Question: I am adapting the d3 example calendar located here: <URL>

and I'm trying to make it so that each day in the calendar is hyperlinked.
To do so, I added an anchor tag around each "rect", like so:
'''
var rect = svg.selectAll(".day")
.data(function(d) { return d3.time.days(new Date(d, 0, 1), new Date(d + 1, 0, 1)); })
.enter()
.append("a") //my new line of code
.attr("xlink:href", "http://stackoverflow.com") //my new line of code
.append("rect")
.attr("class", "day")
.attr("width", cellSize)
.attr("height", cellSize)
.attr("x", function(d) { return week(d) * cellSize; })
.attr("y", function(d) { return day(d) * cellSize; })
.datum(format);
'''
This will link each rect to this website. However, I want the link to be data dependent.
So, instead of the line above:
'''
.attr("xlink:href", "http://stackoverflow.com") //my new line of code
'''
I use:
'''
.attr("class", "rectAnchor")
'''
I do this so that I can select the rectAnchor and then access their rect child, then set the xlink:href attribute, like so, in the following code:
'''
d3.csv("dji.csv", function(error, csv) {
var data = d3.nest()
.key(function(d) { return d.Date; })
.rollup(function(d) { return (d[0].Close - d[0].Open) / d[0].Open; })
.map(csv);
rect.filter(function(d) { return d in data; })
.attr("class", function(d) { return "day " + color(data[d]); })
.attr("dyanmiclinktext", function(d) { return data[d]; }) //my new line of code
.select("title")
.text(function(d) { return d + ": " + percent(data[d]); });
$(".rectAnchor") //my new line
.attr("xlink:href", function(){ //my new line
return "http:/127.0.0.1/subdir/" + $(this).children("rect").attr("dynamiclinktext"); //my new line
});
});
'''
Now, when I do that, there are no working hyperlinks and another two undesirable things happen: First, the link inside the anchor tag says xlink:href"URL" instead of href:"URL" . Secondly, if I change the line .attr("xlink:href", function(){ to .attr("href", function(){ , it still doesn't work.
So, I'm wondering, is this because the svg has already been rendered and I need to re-render it with these new and improved anchor tags? Or is there something else I'm missing?
Any help is appreciated. Thanks!
'''
$(".rectAnchor").attr("xlink:href", "http:/127.0.0.1/subdir/" + $(this).children("rect").attr("finer"));
'''
generates:
'''
<a class="rectAnchor" xlink:href="http:/127.0.0.1/subdir/undefined">
<rect class="day" width="17" height="17" x="170" y="51" finer="group1" fill="#aec7e8">
<title>2012-03-13: group1</title>
</rect>
</a>
'''
(Notice the undefined and the 'xlink:href' instead of just 'href')
'''
$(".rectAnchor").attr("xlink:href", function(d) { return "http:/127.0.0.1/subdir/" + $(this).children("rect").attr("finer");});
'''
generates:
'''
<a class="rectAnchor" xlink:href="http:/127.0.0.1/subdir/group2">
<rect class="day" width="17" height="17" x="153" y="34" finer="group2" fill="#aec7e8">
<title>2012-03-05: group2</title>
</rect>
</a>
'''
Neither are hyperlinked in the displayed svg (i.e. mouse pointer exhibits no difference and clicking does nothing.)
I also changed 'xlink:href' to 'href' in the 2 cases. this outputted the same as above, but with the 'xlink:' missing. However, as before, nothing was hyperlinked. Thanks.
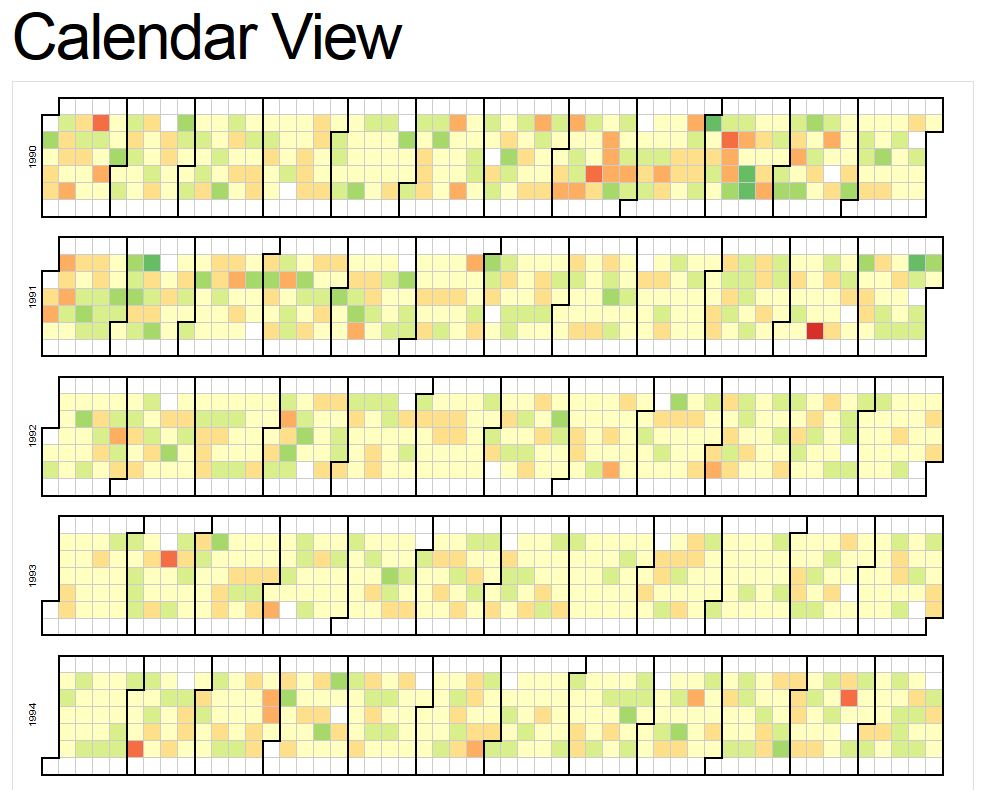
Answer: Where you're using '$(".rectAnchor")', you're now in jQuery world - not d3 world.
The 'attr()' function in jQuery doesn't work with functions, the way d3's 'attr()'.
You need simply:
'''
$(".rectAnchor").attr(
"xlink:href",
"http:/127.0.0.1/subdir/" + $(this).children("rect").attr("dynamiclinktext")
);
'''
Assuming there are no other issues, this should work.
Actually, I didn't notice '$(".rectAnchor")' yields multiple elements. You need a hybrid of your previous attempt and my suggestion above:
'''
$(".rectAnchor").each(function(i, element) {
var $el = $(element);// $(this) would work too
$el.attr("xlink:href", "http://127.0.0.1/subdir/" + $el.children("rect").attr("dynamiclinktext"));
});
'''
Note that where you have 'http:/127...' you actually need 'http://127....' (i.e. you're missing a slash).
Finally, are you sure that wrapping SVG elements with '<a>' tags actually works for making them links? It may, but I've never tried it. If you're not sure, you should try it out as a standalone test (in, say, jsFiddle) with manually generated SVG (i.e. no javascript).